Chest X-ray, AP view. Patient: 70 years old, sex M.
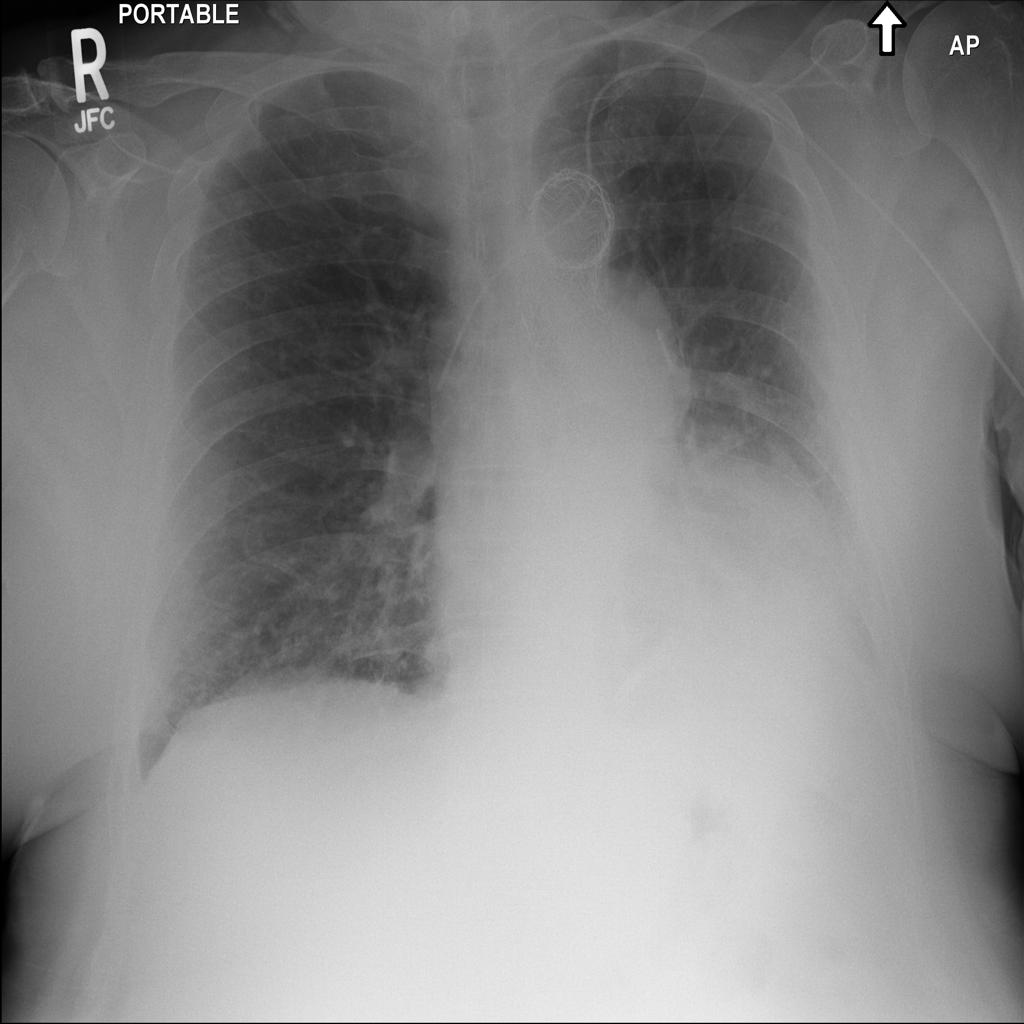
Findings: Atelectasis, Cardiomegaly, Effusion, Fibrosis, Infiltration